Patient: sex M, age 43
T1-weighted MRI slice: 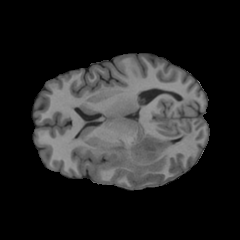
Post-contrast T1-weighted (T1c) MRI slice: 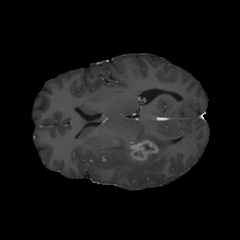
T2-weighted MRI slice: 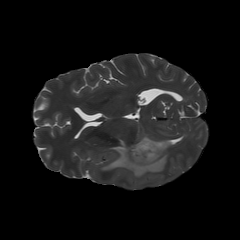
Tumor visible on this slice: yes
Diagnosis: Glioblastoma, IDH-wildtype
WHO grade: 4